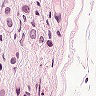
Metastatic tissue present: yes